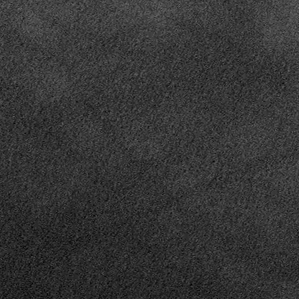
Label: frost